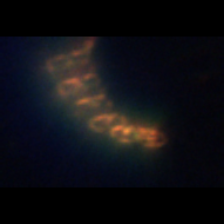
Taxon: Chaetoceros
Group: Diatoms